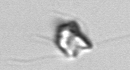
Label: Pyramimonas_longicauda